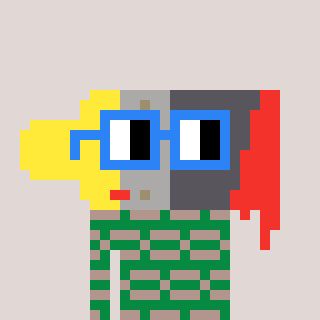
a pixel art character with square blue glasses, a paintbrush-shaped head and a green-colored body on a warm background